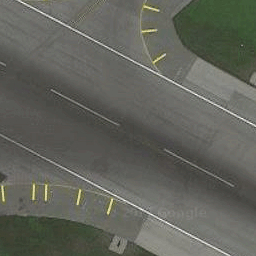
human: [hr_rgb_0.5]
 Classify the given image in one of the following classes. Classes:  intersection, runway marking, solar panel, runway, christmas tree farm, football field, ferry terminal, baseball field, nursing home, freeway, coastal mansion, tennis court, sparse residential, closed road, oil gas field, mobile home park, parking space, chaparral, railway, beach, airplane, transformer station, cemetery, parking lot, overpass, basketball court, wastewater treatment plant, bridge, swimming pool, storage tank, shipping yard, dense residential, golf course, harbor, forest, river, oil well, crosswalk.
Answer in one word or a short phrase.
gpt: runway